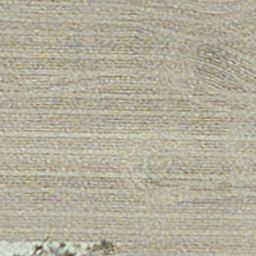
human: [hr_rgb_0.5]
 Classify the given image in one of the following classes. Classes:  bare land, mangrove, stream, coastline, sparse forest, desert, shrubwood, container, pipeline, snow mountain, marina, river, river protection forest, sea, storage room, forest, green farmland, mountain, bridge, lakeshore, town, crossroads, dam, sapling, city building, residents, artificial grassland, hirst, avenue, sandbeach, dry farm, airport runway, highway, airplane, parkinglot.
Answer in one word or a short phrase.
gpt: dry farm